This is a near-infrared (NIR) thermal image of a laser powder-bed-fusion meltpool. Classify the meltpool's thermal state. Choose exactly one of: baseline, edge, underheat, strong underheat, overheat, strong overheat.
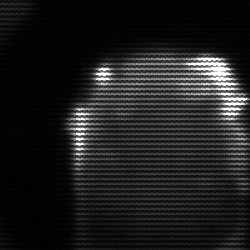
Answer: edge